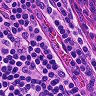
Metastatic tissue present: no